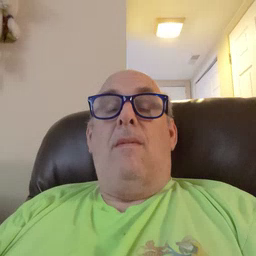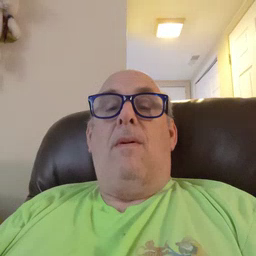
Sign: glasswindow